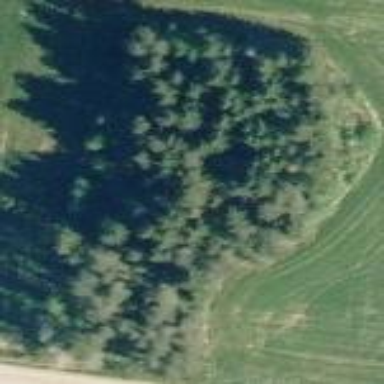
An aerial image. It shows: Forest area.